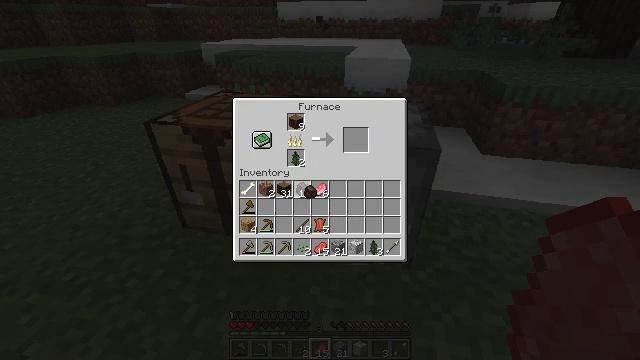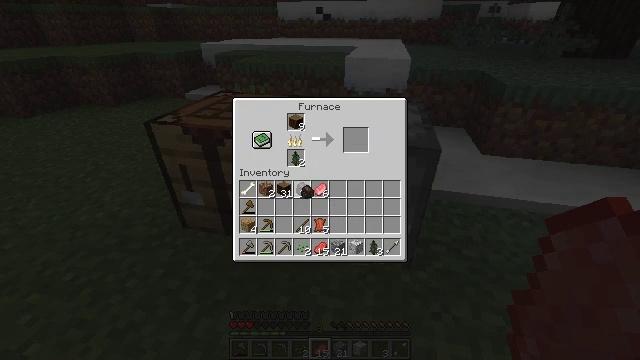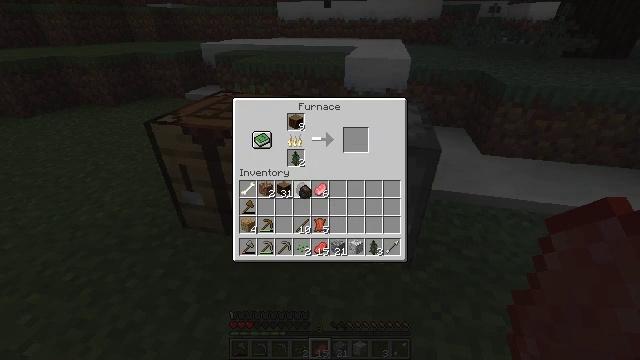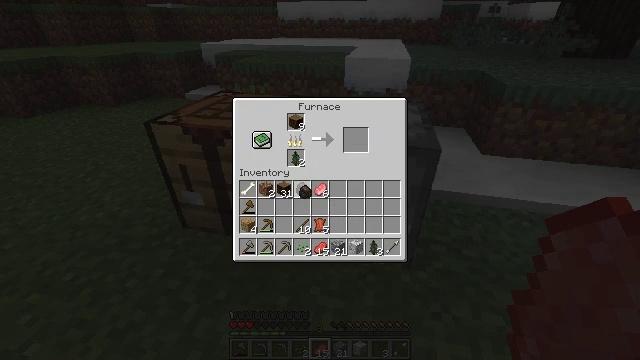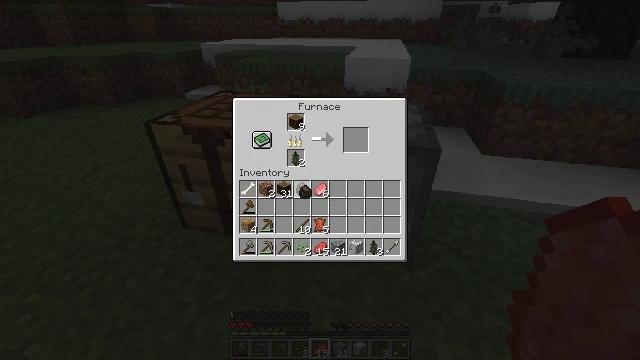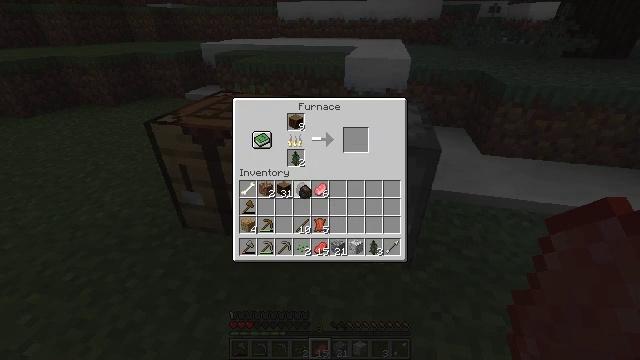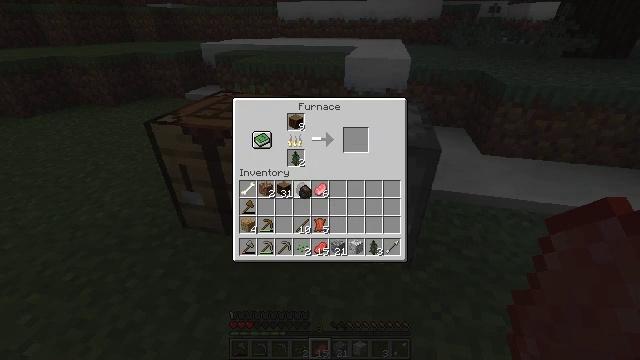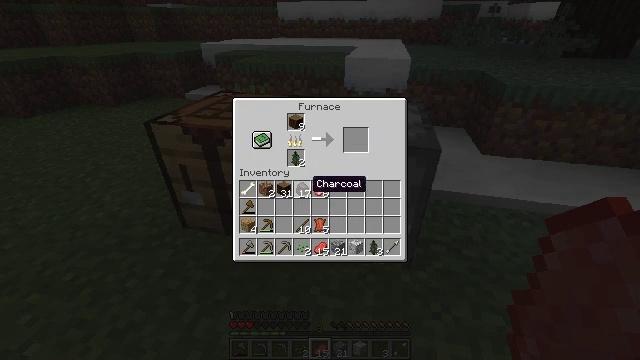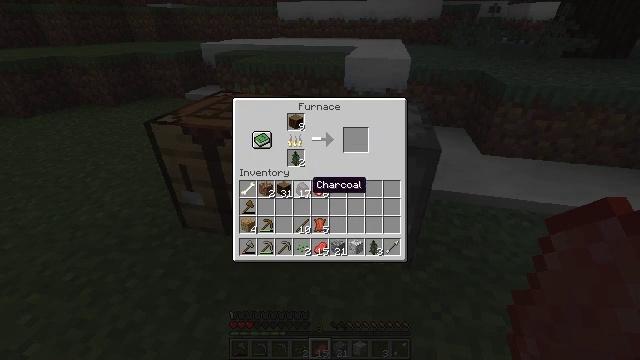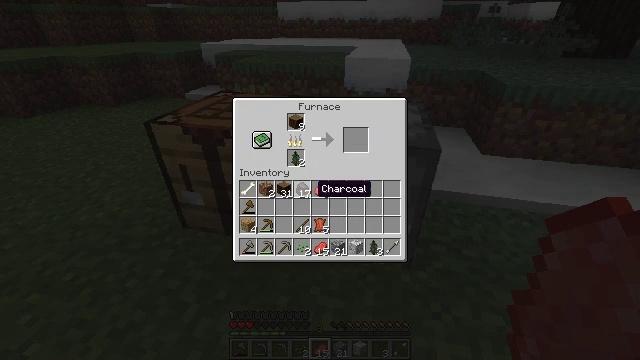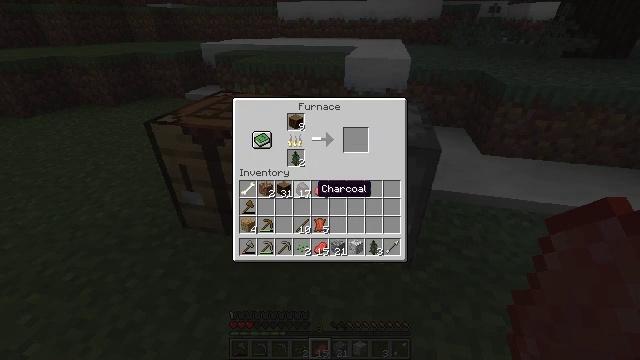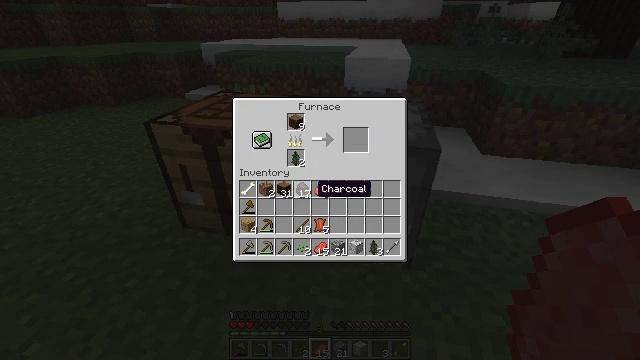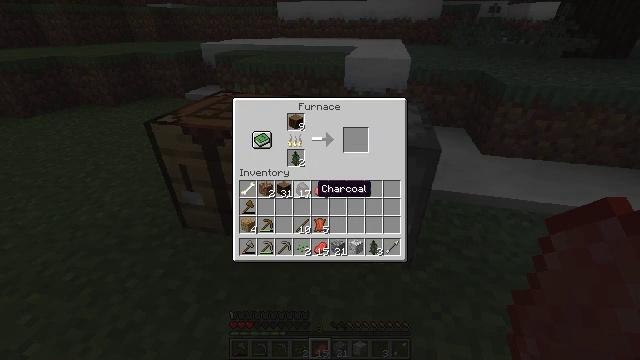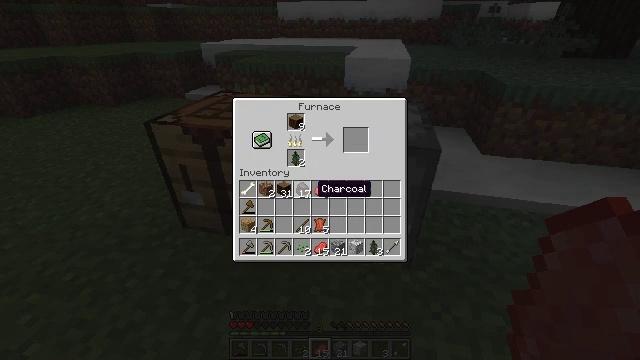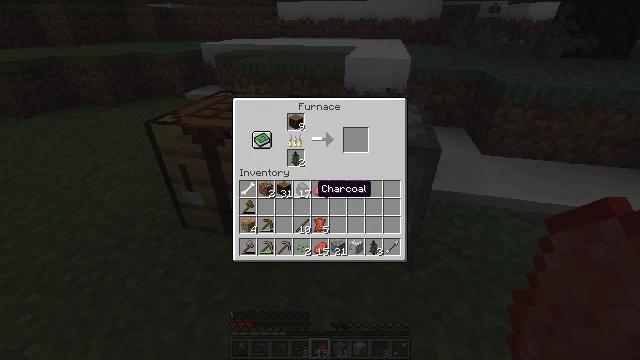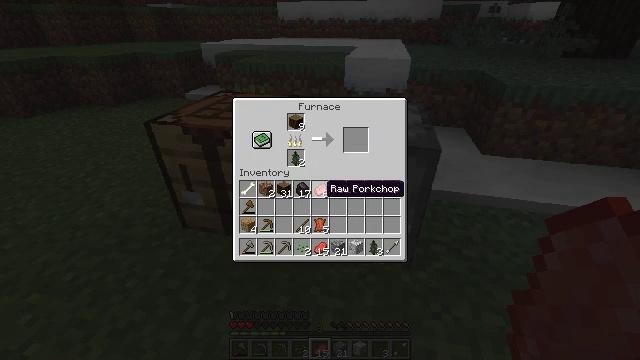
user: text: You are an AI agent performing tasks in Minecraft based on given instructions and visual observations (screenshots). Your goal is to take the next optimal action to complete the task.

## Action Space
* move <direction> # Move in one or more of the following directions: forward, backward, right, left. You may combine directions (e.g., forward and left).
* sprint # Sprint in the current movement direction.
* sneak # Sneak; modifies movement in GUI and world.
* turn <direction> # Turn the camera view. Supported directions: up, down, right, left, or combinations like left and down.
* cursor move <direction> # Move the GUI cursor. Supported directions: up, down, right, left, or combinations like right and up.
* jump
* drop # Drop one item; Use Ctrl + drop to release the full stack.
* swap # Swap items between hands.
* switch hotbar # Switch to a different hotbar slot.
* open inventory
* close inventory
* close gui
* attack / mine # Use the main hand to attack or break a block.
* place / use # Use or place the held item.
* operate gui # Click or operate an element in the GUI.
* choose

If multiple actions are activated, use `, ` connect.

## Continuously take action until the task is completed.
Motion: motion action
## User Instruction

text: Put wood logs in a furnace to craft charcoal.
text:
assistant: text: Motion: no_op
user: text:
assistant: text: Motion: no_op
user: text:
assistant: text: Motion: no_op
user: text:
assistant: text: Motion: operate gui
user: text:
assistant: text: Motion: operate gui
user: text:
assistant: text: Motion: operate gui
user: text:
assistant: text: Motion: no_op
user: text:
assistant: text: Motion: no_op
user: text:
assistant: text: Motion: no_op
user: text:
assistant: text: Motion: no_op
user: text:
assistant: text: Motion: no_op
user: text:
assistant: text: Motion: no_op
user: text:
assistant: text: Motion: no_op
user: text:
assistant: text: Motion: no_op
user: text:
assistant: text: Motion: cursor move right
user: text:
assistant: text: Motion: cursor move right
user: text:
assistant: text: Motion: cursor move right
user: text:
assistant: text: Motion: no_op
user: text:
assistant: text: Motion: no_op
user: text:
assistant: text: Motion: no_op
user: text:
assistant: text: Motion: no_op
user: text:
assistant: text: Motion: no_op
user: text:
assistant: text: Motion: no_op
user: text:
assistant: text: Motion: no_op
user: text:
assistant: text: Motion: no_op
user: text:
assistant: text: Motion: cursor move left
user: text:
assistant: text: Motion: cursor move left
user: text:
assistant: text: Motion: cursor move left
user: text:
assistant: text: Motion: cursor move left
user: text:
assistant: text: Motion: no_op